Field crop: maize
Growth stage: 1
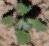
Species: chenopodium